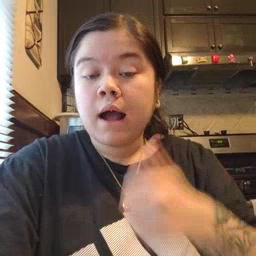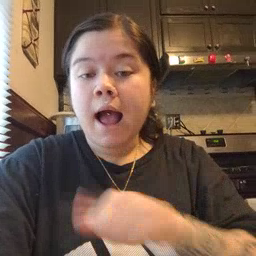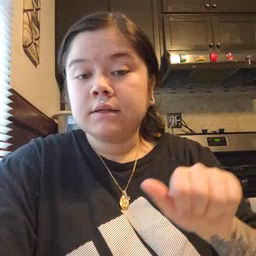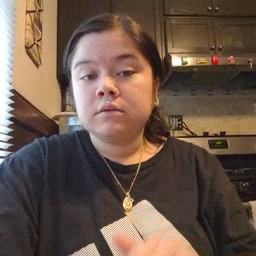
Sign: any